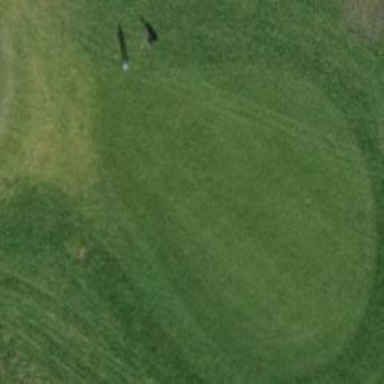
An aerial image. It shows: Grassy area designated as golf fairway.